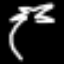
Label: palm tree